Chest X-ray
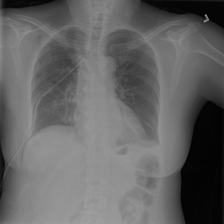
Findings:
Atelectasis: negative
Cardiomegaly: negative
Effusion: positive
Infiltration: negative
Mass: negative
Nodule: negative
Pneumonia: negative
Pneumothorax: positive
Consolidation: negative
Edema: negative
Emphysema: negative
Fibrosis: negative
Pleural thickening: negative
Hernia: negative